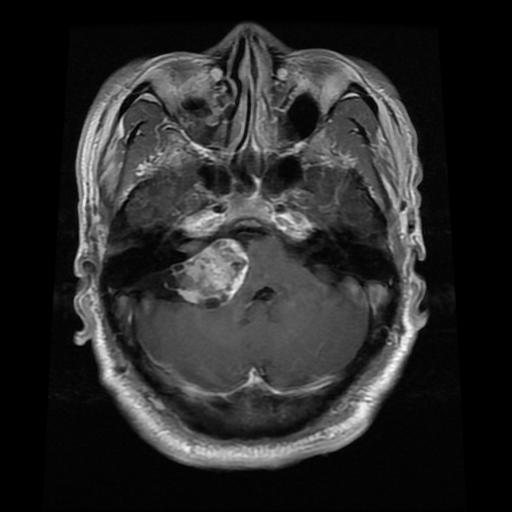
Label: meningioma